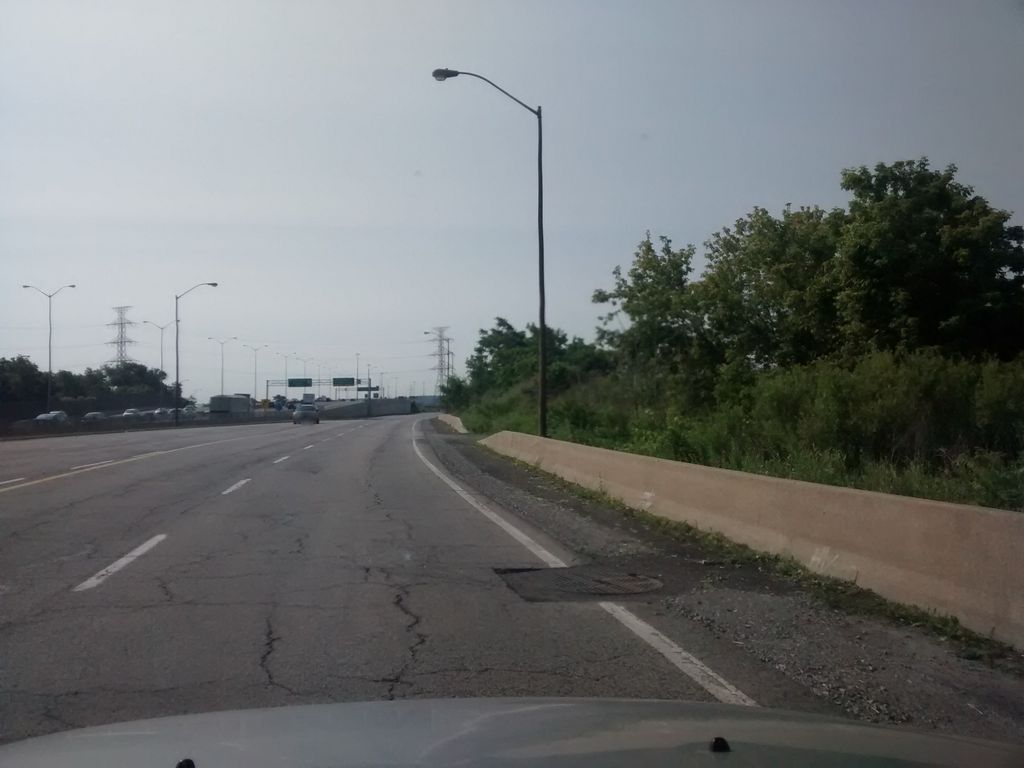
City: hamilton